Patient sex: M
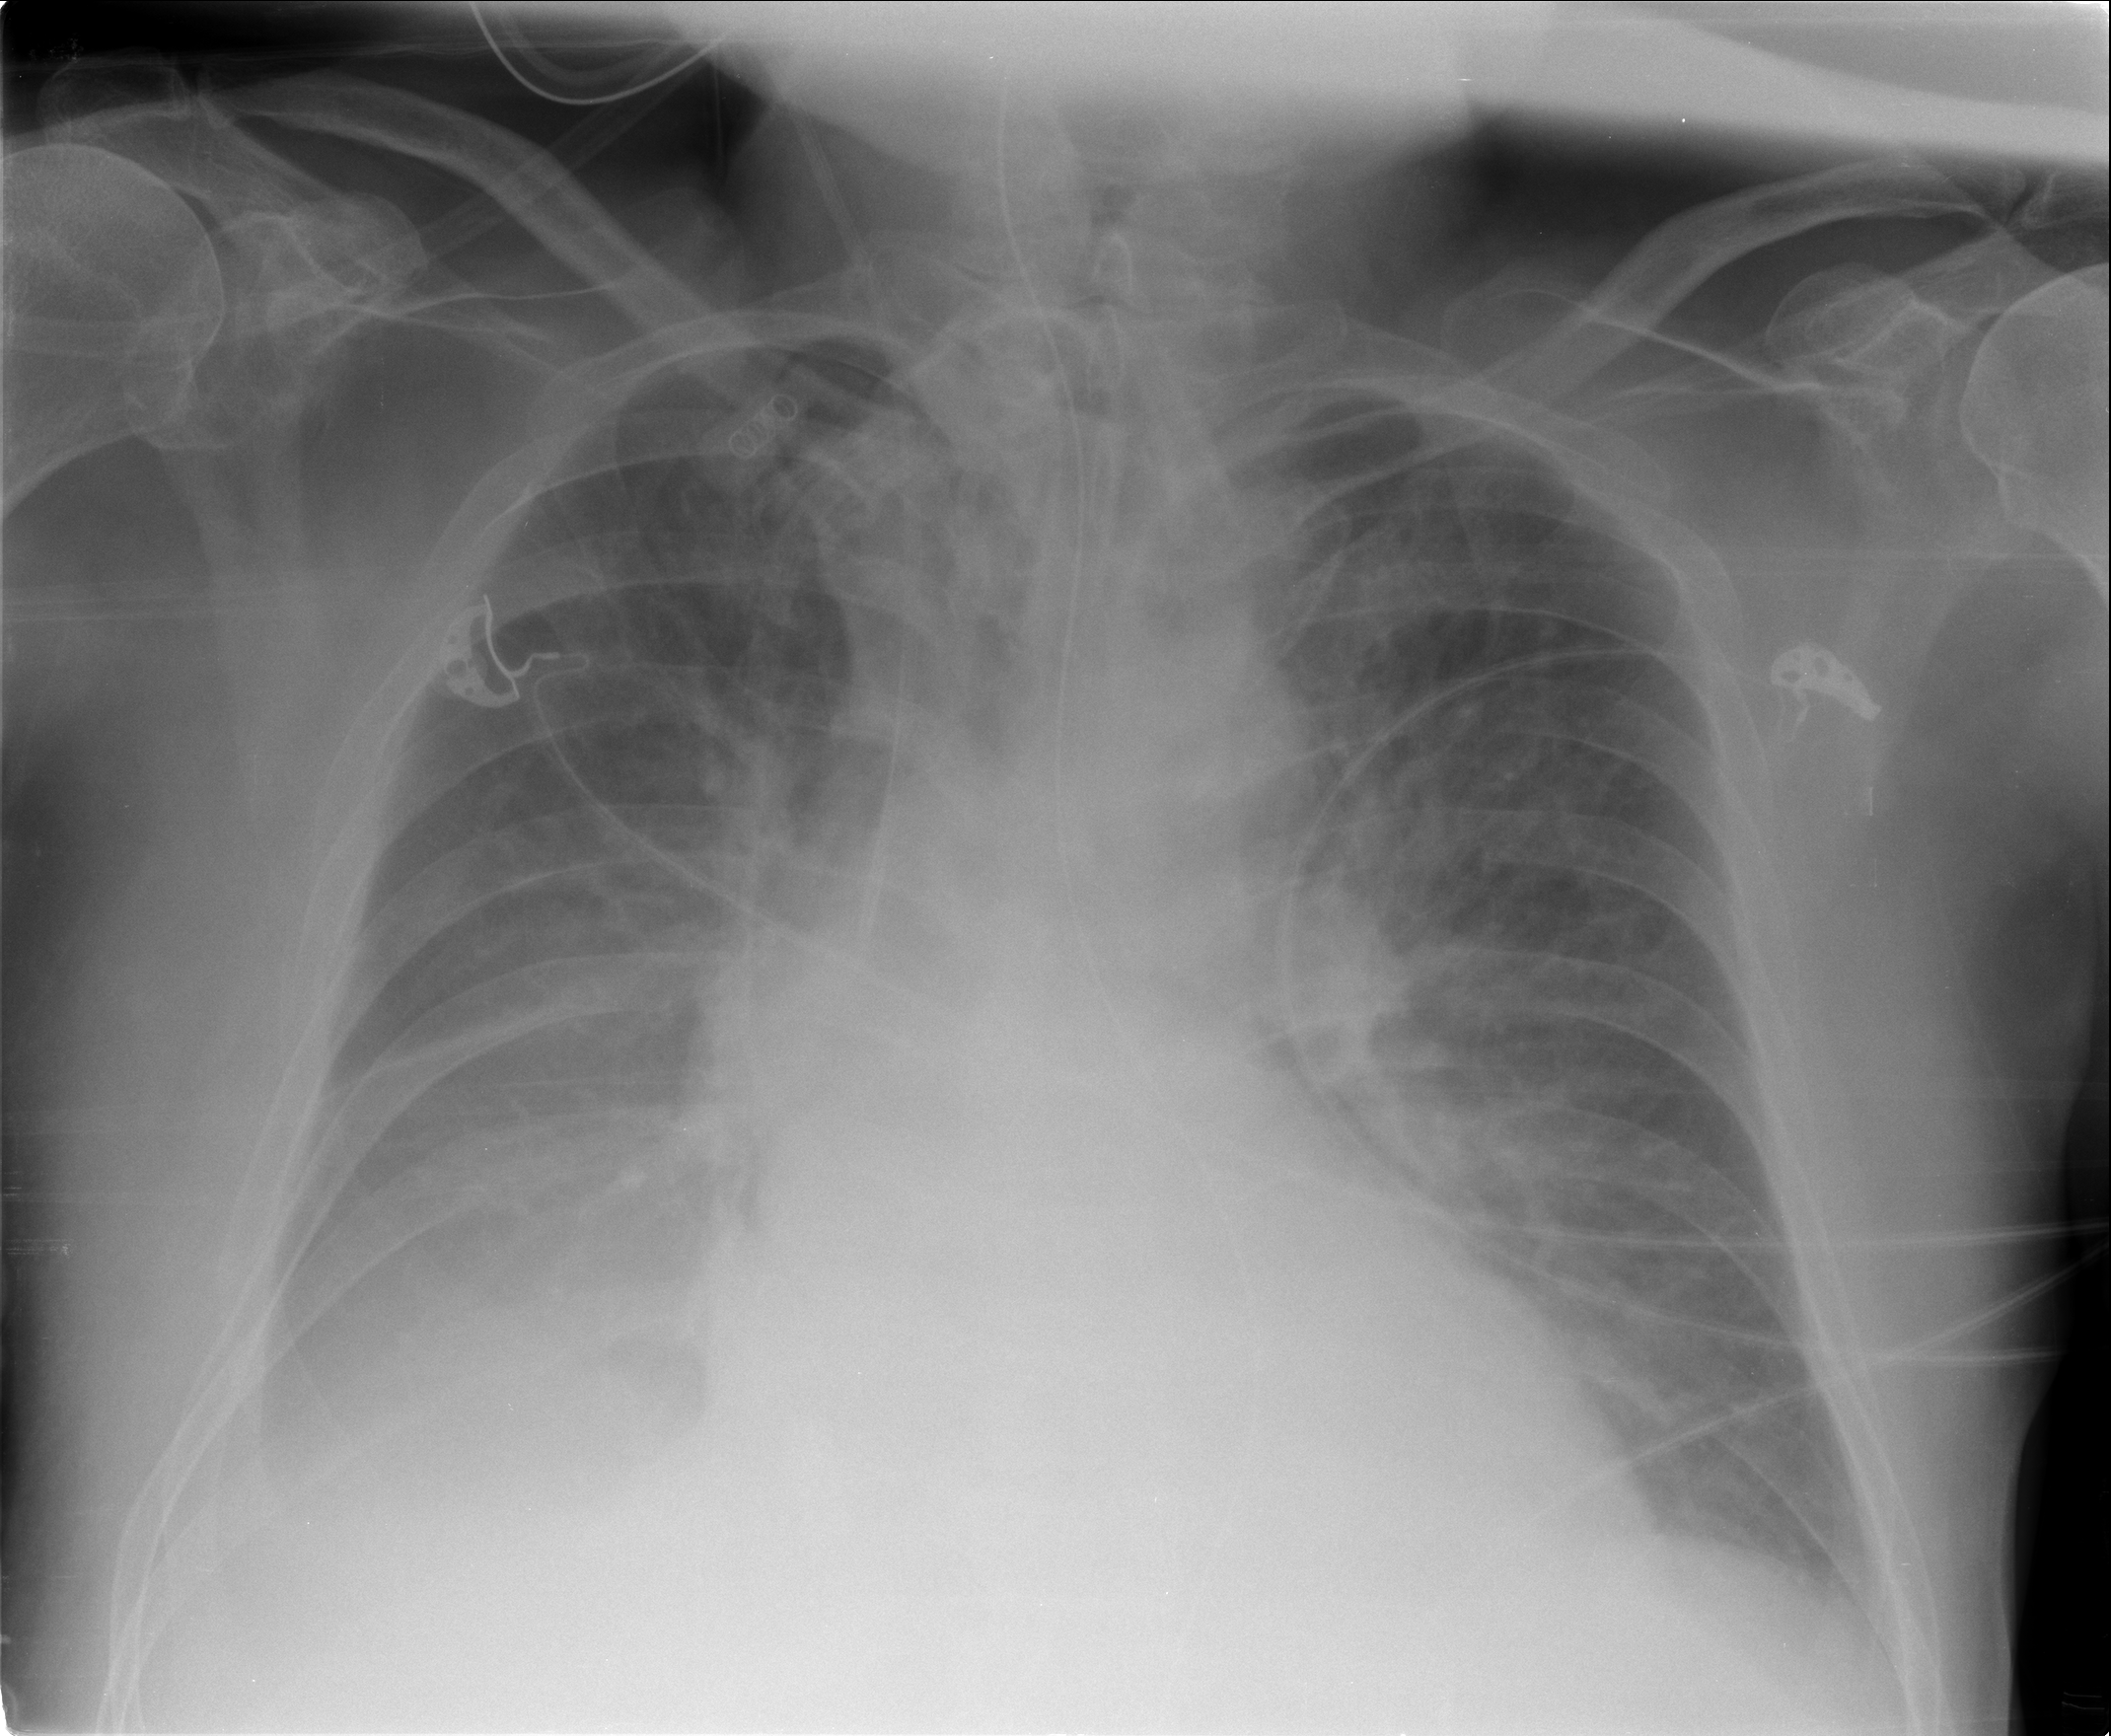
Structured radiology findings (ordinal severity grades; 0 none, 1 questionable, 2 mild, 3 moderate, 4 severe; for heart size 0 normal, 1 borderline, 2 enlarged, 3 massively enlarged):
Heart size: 2
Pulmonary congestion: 2
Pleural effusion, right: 2
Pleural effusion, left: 0
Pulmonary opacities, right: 0
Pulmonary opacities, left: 0
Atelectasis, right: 2
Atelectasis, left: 2